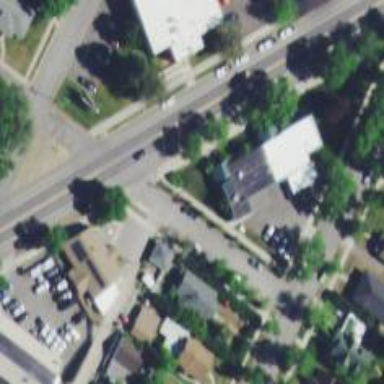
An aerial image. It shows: Alley classified as service road.